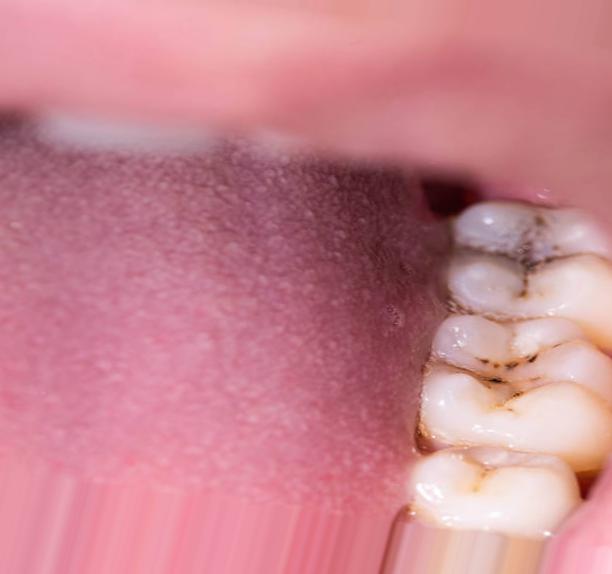
Condition: Caries